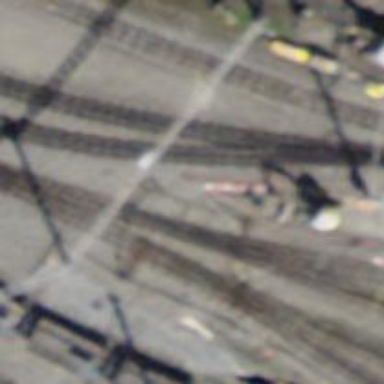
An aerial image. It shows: Narrow-gauge railway with one track passing through service yard. The railway is electrified with contact line.